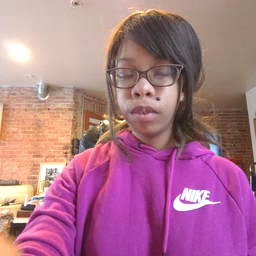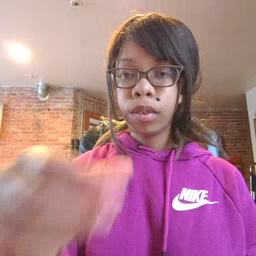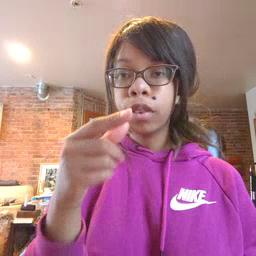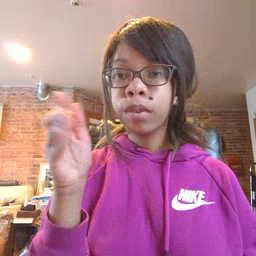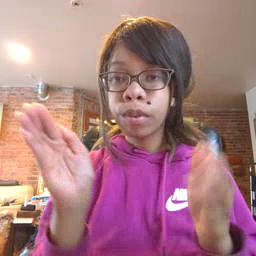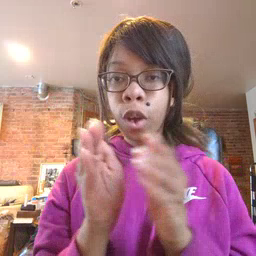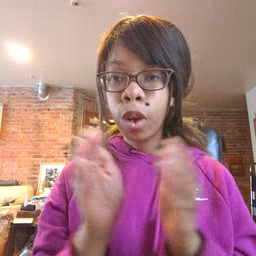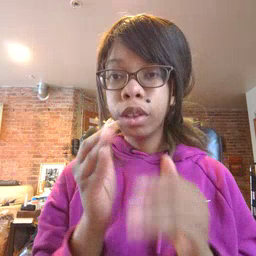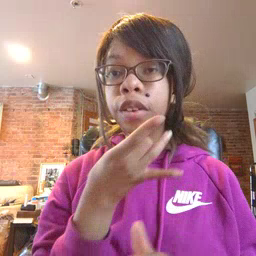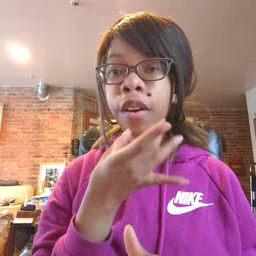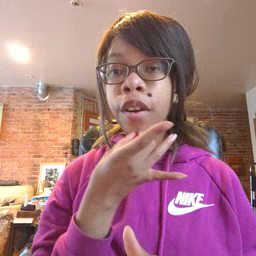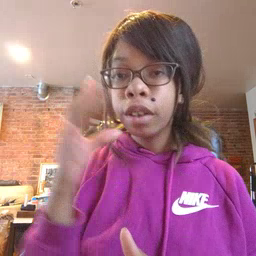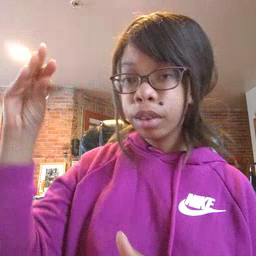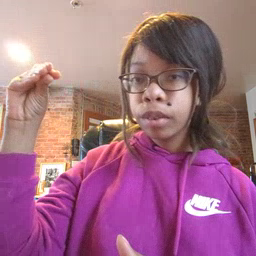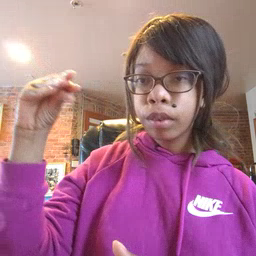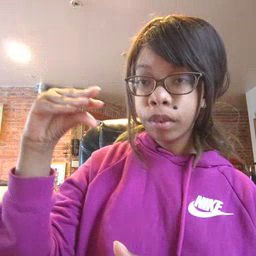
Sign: lamp